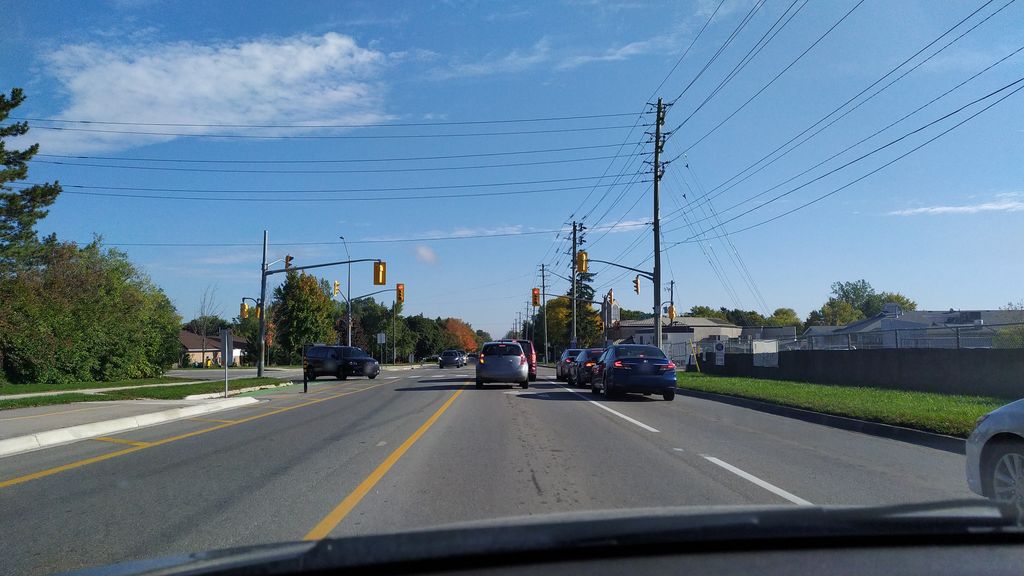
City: kitchener-waterloo